Question: I have gotten it to now work locally thanks to @Selcuk by adding to the bottom of the 'STATICFILES_FINDERS' & 'STATICFILES_DIRS'. The page works on with stylesheet locally once I push to my heroku web app it fails to run the stylesheet.
'''
<!DOCTYPE html>
<html>
<head>
<title>ToolShare " Mohammad Daraghmeh</title>
<!-- Fav Icon -->
<link rel="shortcut icon" href="http://bit.ly/1xDbduz" type="image/x-icon">
<link rel="icon" href="http://bit.ly/1xDbduz" type="image/x-icon">
<!-- Latest compiled and minified CSS -->
<link href="//maxcdn.bootstrapcdn.com/bootswatch/3.3.4/united/bootstrap.min.css" rel="stylesheet">
<!-- Font-Awesome -->
<link href="//maxcdn.bootstrapcdn.com/font-awesome/4.3.0/css/font-awesome.min.css" rel="stylesheet">
<!-- Animate -->
<link href="//cdnjs.cloudflare.com/ajax/libs/animate.css/3.2.6/animate.min.css" rel="stylesheet">
<!-- Latest jQuery -->
<script src="https://ajax.googleapis.com/ajax/libs/jquery/2.1.3/jquery.min.js"></script>
<!-- Latest compiled and minified JavaScript -->
<script src="https://maxcdn.bootstrapcdn.com/bootstrap/3.3.4/js/bootstrap.min.js"></script>
<!-- Custom Css -->
<link href="{{ STATIC_URL }}css/stylesheet.css" rel="stylesheet" type="text/css">
</head>
'''
'''
"""
Django settings for toolshare project.
For more information on this file, see
https://docs.djangoproject.com/en/1.6/topics/settings/
For the full list of settings and their values, see
https://docs.djangoproject.com/en/1.6/ref/settings/
"""
# Build paths inside the project like this: os.path.join(BASE_DIR, ...)
import os
BASE_DIR = os.path.dirname(os.path.dirname(__file__))
TEMPLATE_DIRS = [os.path.join(BASE_DIR, 'templates')]
# Quick-start development settings - unsuitable for production
# See https://docs.djangoproject.com/en/1.6/howto/deployment/checklist/
# SECURITY WARNING: keep the secret key used in production secret!
SECRET_KEY = '_0ut&uh=ou!jdw3e(ys@=x)k_)uu5d-if4ishx8lrjmiu_ma-q'
# SECURITY WARNING: don't run with debug turned on in production!
DEBUG = True
TEMPLATE_DEBUG = True
ALLOWED_HOSTS = []
# Application definition
INSTALLED_APPS = (
'django.contrib.admin',
'django.contrib.auth',
'django.contrib.contenttypes',
'django.contrib.sessions',
'django.contrib.messages',
'django.contrib.staticfiles',
'toolshare',
)
MIDDLEWARE_CLASSES = (
'django.contrib.sessions.middleware.SessionMiddleware',
'django.middleware.common.CommonMiddleware',
'django.middleware.csrf.CsrfViewMiddleware',
'django.contrib.auth.middleware.AuthenticationMiddleware',
'django.contrib.messages.middleware.MessageMiddleware',
'django.middleware.clickjacking.XFrameOptionsMiddleware',
)
ROOT_URLCONF = 'toolshare.urls'
WSGI_APPLICATION = 'toolshare.wsgi.application'
# Database
# https://docs.djangoproject.com/en/1.6/ref/settings/#databases
DATABASES = {
'default': {
'ENGINE': 'django.db.backends.sqlite3',
'NAME': os.path.join(BASE_DIR, 'db.sqlite3'),
}
}
# Internationalization
# https://docs.djangoproject.com/en/1.6/topics/i18n/
LANGUAGE_CODE = 'en-us'
TIME_ZONE = 'EST'
USE_I18N = True
USE_L10N = True
USE_TZ = True
# Static files (CSS, JavaScript, Images)
STATIC_URL = '/static/'
STATICFILES_FINDERS = (
"django.contrib.staticfiles.finders.FileSystemFinder",
#"django.contrib.staticfiles.finders.AppDirectoriesFinder"
)
STATICFILES_DIRS = (
os.path.join(BASE_DIR, 'static'),
)
'''
Photo of CMD
Is the 304 normal for a CSS, I am guessing yes for it is not being modifited.

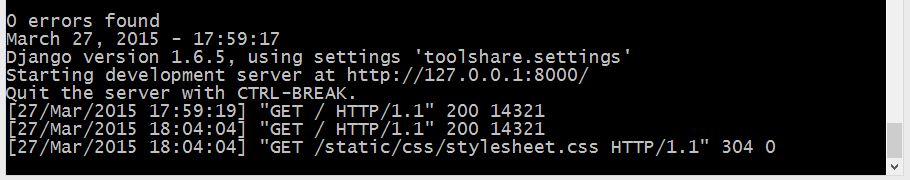
Answer: Your 'css' directory is under your 'static' directory. You should either use:
'''
<link href="{{ STATIC_URL }}css/stylesheet.css" rel="stylesheet" type="text/css">
'''
or put
'''
{% load staticfiles %}
'''
on top of your HTML file, then use
'''
<link href="{% static 'css/stylesheet.css' %}" rel="stylesheet" type="text/css">
'''